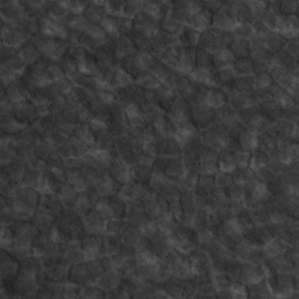
Label: non_frost